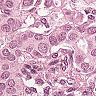
Metastatic tissue present: yes